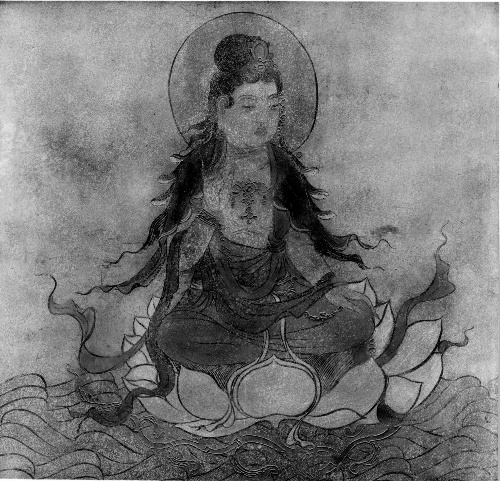
Object type: Wall painting
Classification: Paintings
Medium: Fresco
Culture: China
Period: Song dynasty (960–1279)
Dimensions: 23 x 23 3/4 in. (58.4 x 60.3 cm)
Department: Asian Art
Credit line: Gift of Otto Burchard, 1929
Accession year: 1929
Repository: Metropolitan Museum of Art, New York, NY
Tags: Buddhism|Bodhisattvas